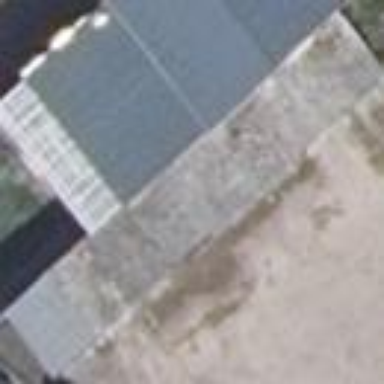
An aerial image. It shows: Group of garages.